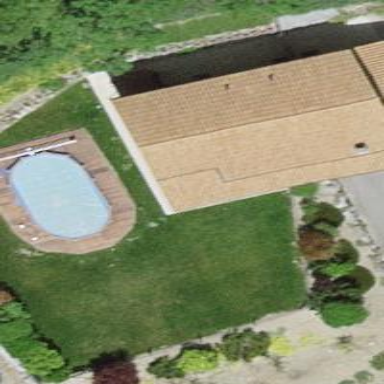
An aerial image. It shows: Swimming pool located in leisure land.